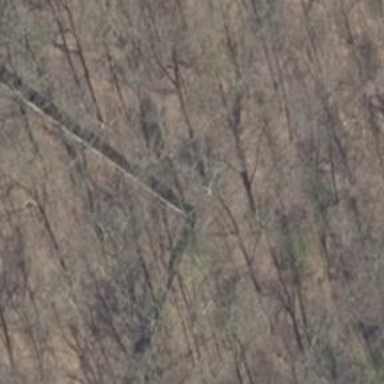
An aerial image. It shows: Hunting stand.